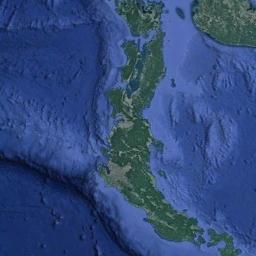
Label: island